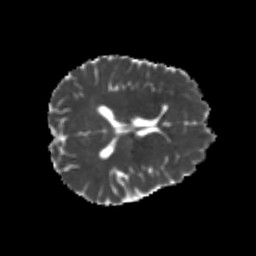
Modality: MD
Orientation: axial
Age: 24
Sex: male
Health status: healthy
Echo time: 0.074 s